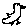
Label: bird